Aerial crown-view tile of a tropical tree (Barro Colorado Island, Panama), acquired 20240716:
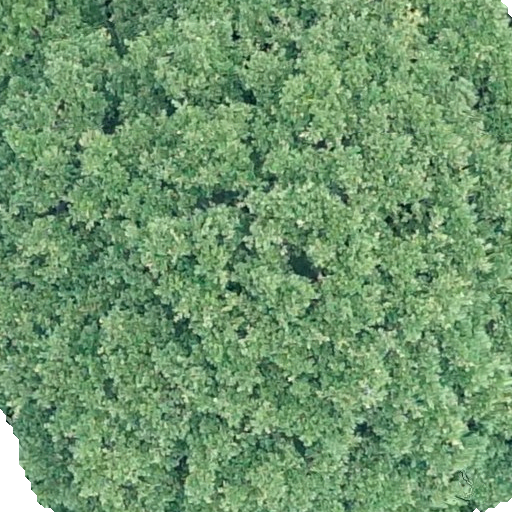
Species: Ficus obtusifolia
GBIF accepted scientific name: Ficus obtusifolia
Crown area: 680.167 m²